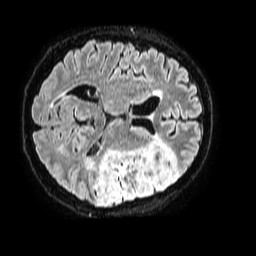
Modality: FLAIR
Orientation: axial
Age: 53
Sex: male
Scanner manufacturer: philips
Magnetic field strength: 1.5 T
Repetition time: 4.8 s
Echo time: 0.3 s